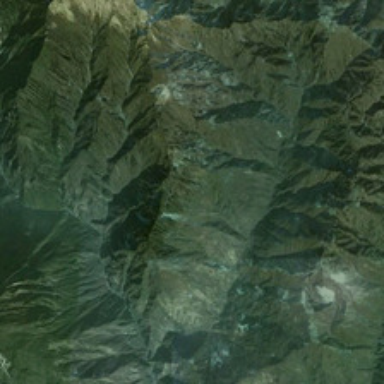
It is a piece of green mountain .